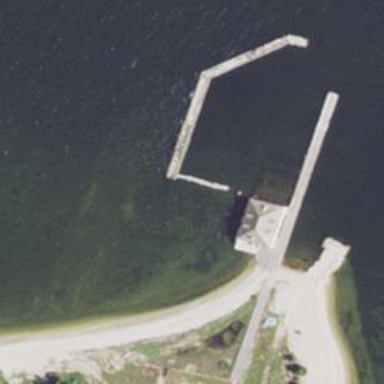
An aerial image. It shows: Breakwater structure.